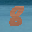
Label: 8